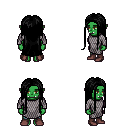
a pixel art fantasy rpg character, female body template, orc, green skin, chain mail, teal pants, black extra-long hairstyle, maroon shoes, four views (front, back, left, right), 2x2 character sprite sheet, small pixel art, hard edges, no anti-aliasing